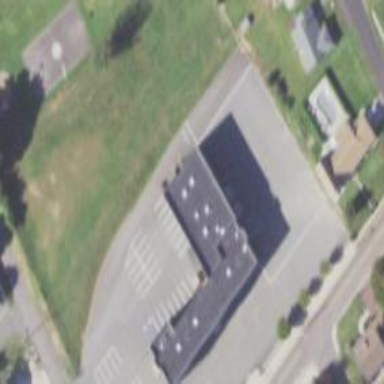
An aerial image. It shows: School building.